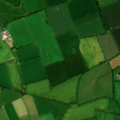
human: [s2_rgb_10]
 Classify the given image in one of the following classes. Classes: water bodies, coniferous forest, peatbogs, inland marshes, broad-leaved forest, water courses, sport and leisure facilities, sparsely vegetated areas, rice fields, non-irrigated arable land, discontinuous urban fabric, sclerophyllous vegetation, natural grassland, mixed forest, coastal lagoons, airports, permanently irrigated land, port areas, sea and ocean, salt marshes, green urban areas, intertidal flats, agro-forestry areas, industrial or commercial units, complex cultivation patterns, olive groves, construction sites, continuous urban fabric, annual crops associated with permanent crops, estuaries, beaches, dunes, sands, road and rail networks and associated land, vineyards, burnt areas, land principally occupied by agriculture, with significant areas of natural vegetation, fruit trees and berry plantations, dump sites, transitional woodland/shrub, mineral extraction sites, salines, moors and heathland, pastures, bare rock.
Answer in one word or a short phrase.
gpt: non-irrigated arable land, pastures, complex cultivation patterns